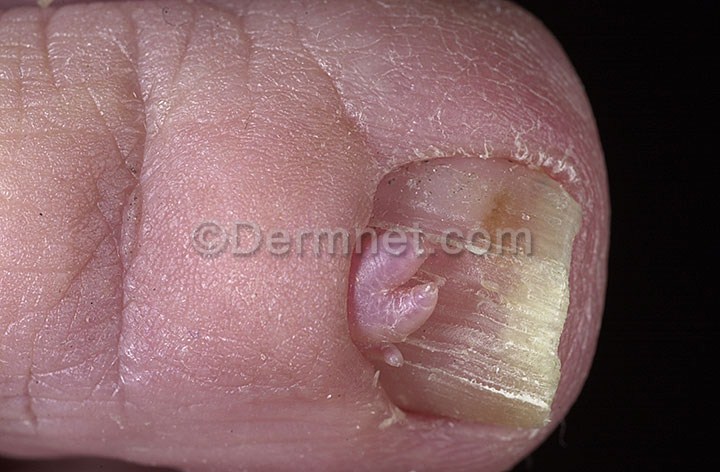
Disease: Nail Fungus and other Nail Disease